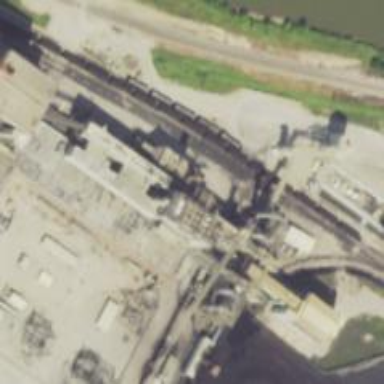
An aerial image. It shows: Generator with steam turbine as its type.